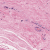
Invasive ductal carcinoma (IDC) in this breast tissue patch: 0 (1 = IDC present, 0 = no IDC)